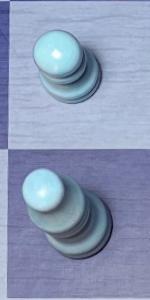
Label: Bishop_White